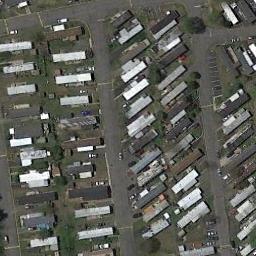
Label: mobile_home_park